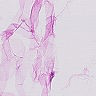
Metastatic tissue present: no